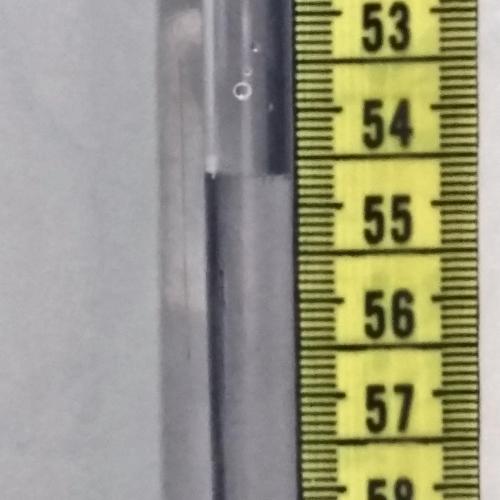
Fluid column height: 54.7 cm